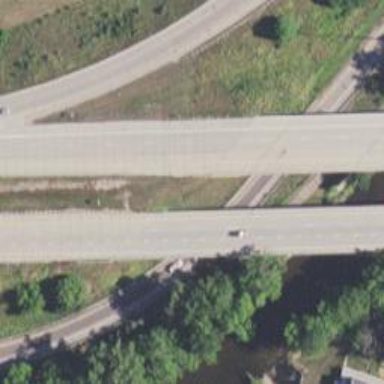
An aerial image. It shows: Motorway bridge.